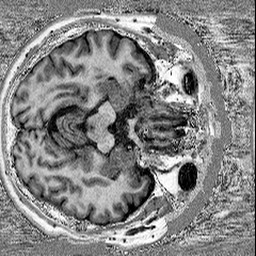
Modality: UNIT1
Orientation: axial
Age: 69
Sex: male
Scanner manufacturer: siemens
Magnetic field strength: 3 T
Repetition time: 5 s
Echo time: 0.00298 s